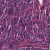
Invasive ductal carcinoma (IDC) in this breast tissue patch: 1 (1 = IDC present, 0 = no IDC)